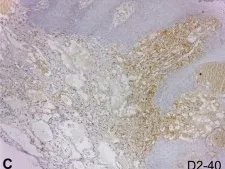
Immunohistochemical reactions. Focal positivity for D2-40. (DAB stain, 10X).
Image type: pathology (immunostaining)